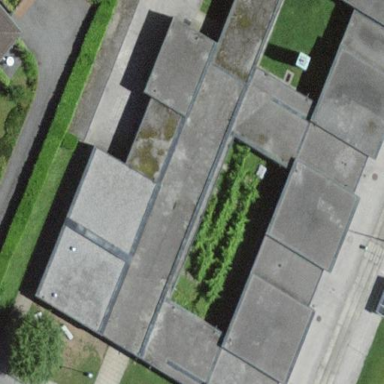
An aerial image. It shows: School building.